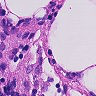
Metastatic tissue present: no